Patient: sex F, age 65
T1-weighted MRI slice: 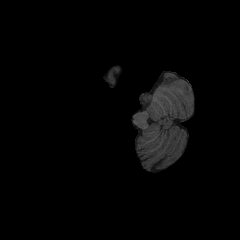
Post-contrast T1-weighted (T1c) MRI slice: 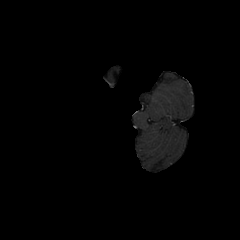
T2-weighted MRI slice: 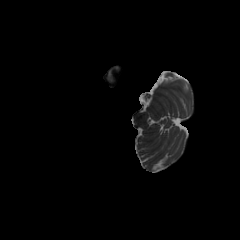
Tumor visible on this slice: no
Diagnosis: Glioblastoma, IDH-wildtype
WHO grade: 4